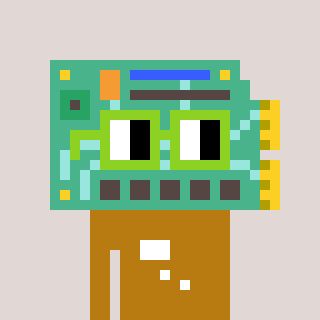
a pixel art character with square light green glasses, a chipboard-shaped head and a gold-colored body on a warm background